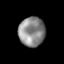
Tissue: lung
Cell type: Epithelial cells
Senescence score: 0.2112
Nuclear area (px): 752
Mean DAPI intensity: 138.323